Question: Total noob to HTML/CSS here. I'm having difficulty getting my website to look correctly when the window is resized. This is what happens:
Gross:

I set the body background blue. Then the white background is created with two divs (one called "body" the other called "body-text") containing all the body elements, styled as such:
'''
.body {
margin: 35px;
background: white;
border-radius: 15px;
box-shadow: 0 5px 15px rgba(0,0,0,.5);
padding-bottom: 50em;
padding-right: 15px;
}
.body-text {
margin: 15px;
padding-bottom: 10px;
}
'''
So how can I get the images to stay inside the white div when I resize the screen? I'm sorry if this question has been asked before, I'm not exactly sure how to word this. Thank you very much for your help!
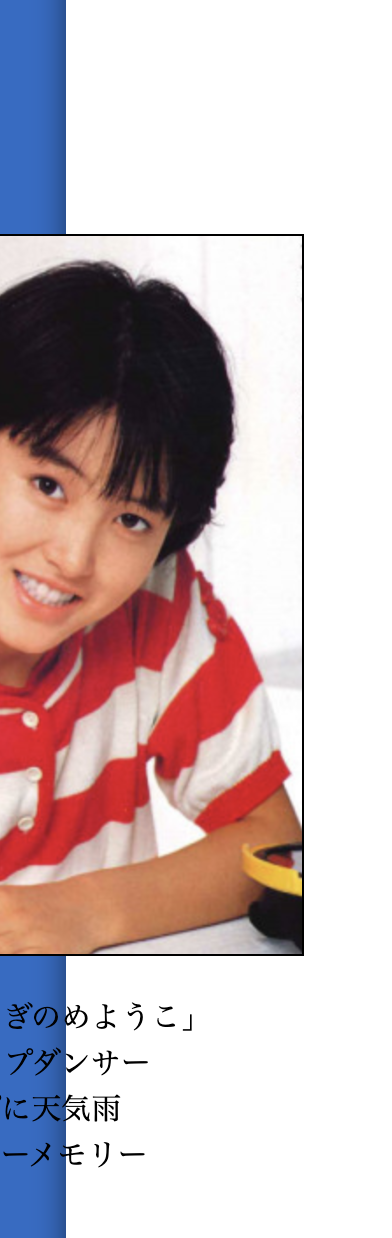
Answer: 'DIV'
'''
<!DOCTYPE html>
<html>
<head>
<meta name="viewport" content="width=device-width, initial-scale=1.0">
<style>
div{
margin: auto;
width: 80%;
border: 3px solid #73AD21;
padding: 10px;
background-color:blue;
}
img{
width:100%;
height:auto;
}
</style>
</head>
<body>
<div>
<img src="https://images.news18.com/ibnlive/uploads/2021/07/1627377451_nature-1600x900.jpg">
<p>Responsive DIV</p>
</div>
</body>
</html>
'''
.